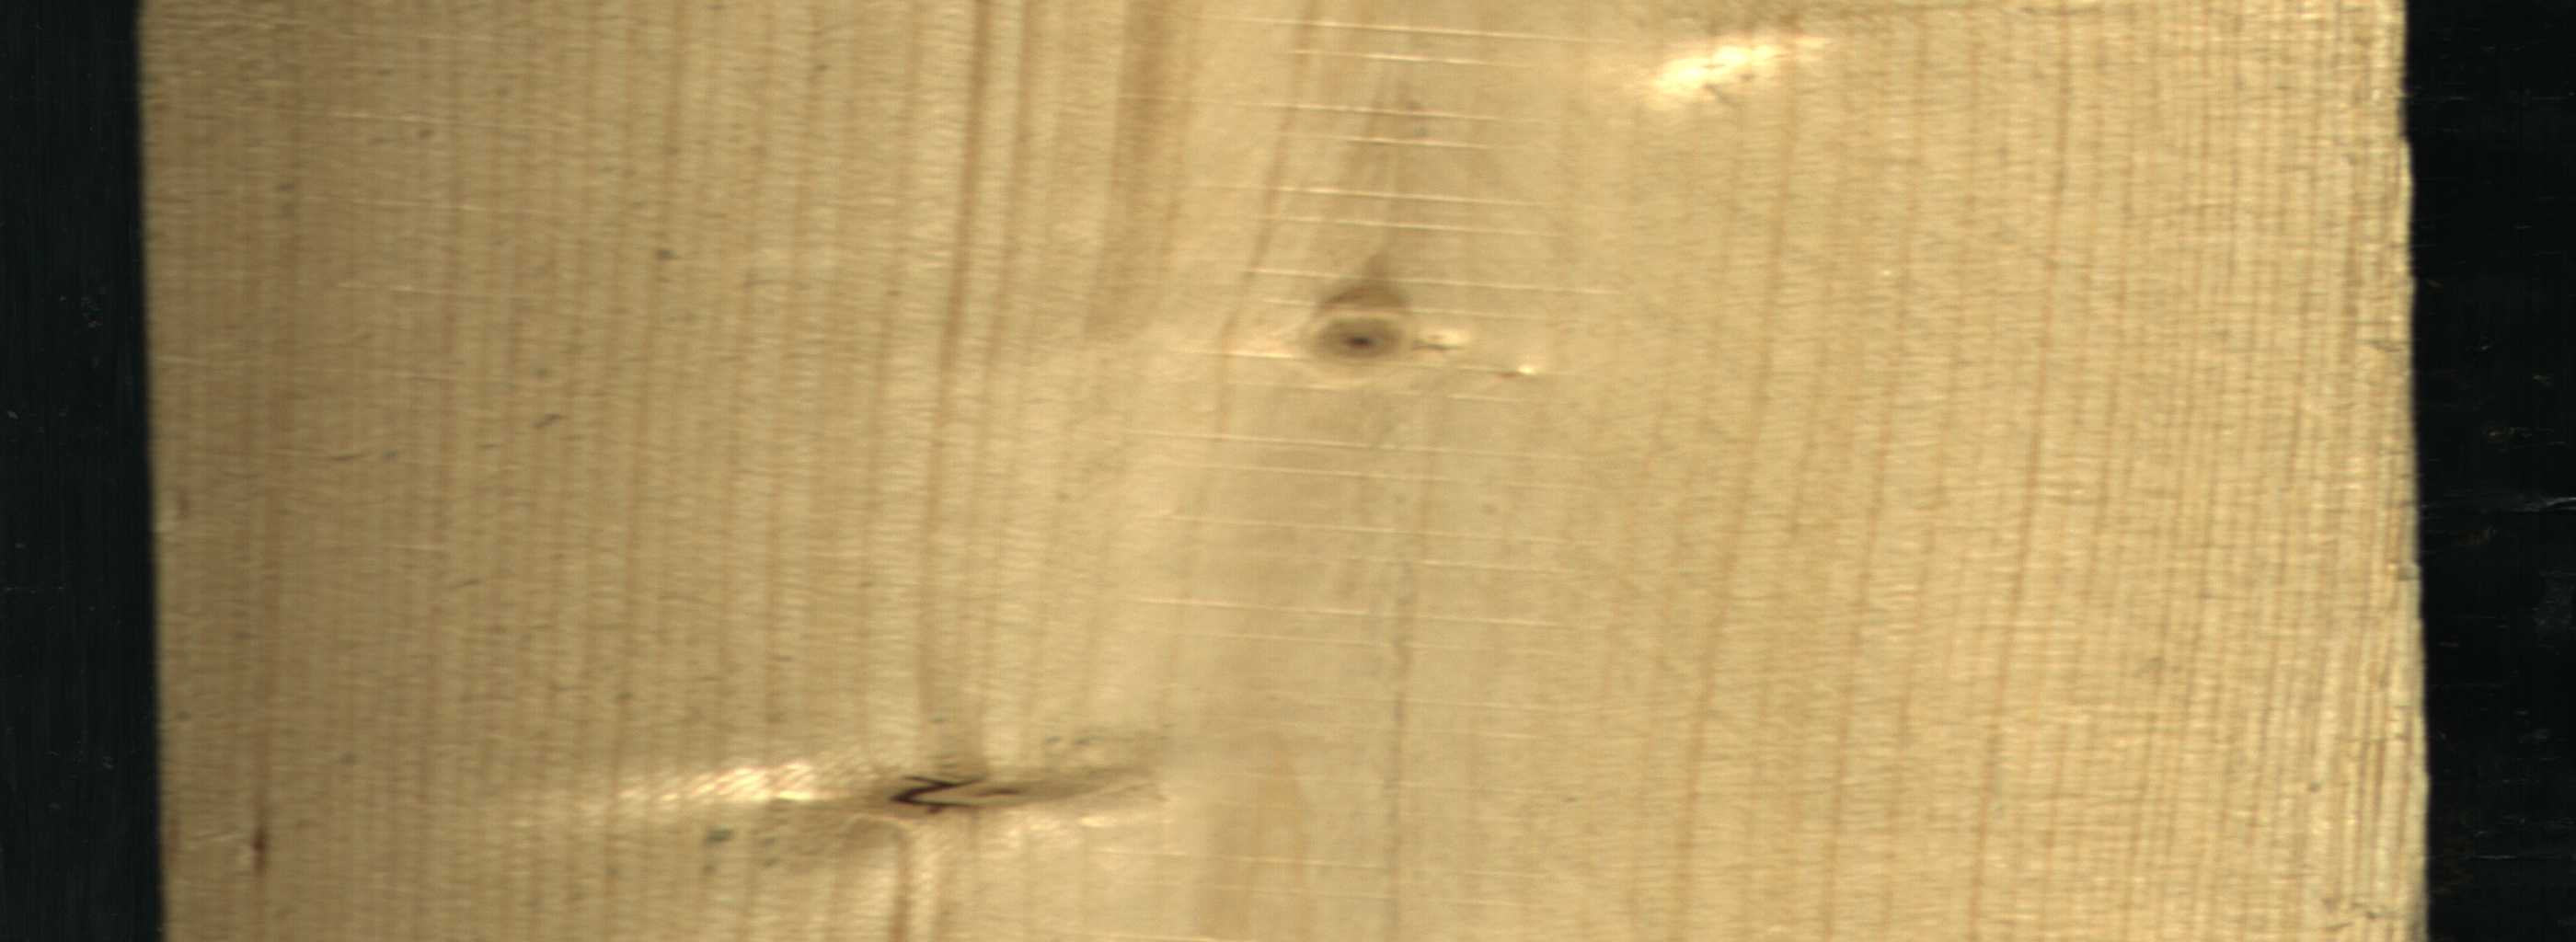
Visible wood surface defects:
Dead_Knot
Live_Knot
Live_Knot